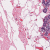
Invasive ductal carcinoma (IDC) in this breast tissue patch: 0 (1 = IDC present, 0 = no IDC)